Field crop: maize
Growth stage: 2
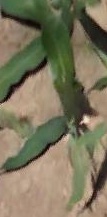
Species: maize